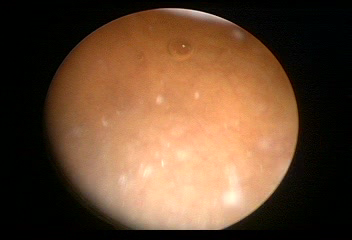
Modality: WLC
Class: Foreign bodies
Subclass: AirBubble
Bladder cancer association: No
Annotated structures: Air bubble